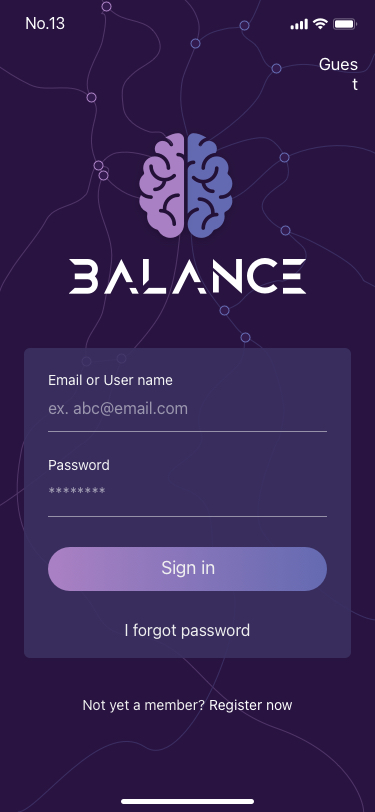
Text in this UI design:
Guest
Not yet a member? Register now
I forgot password